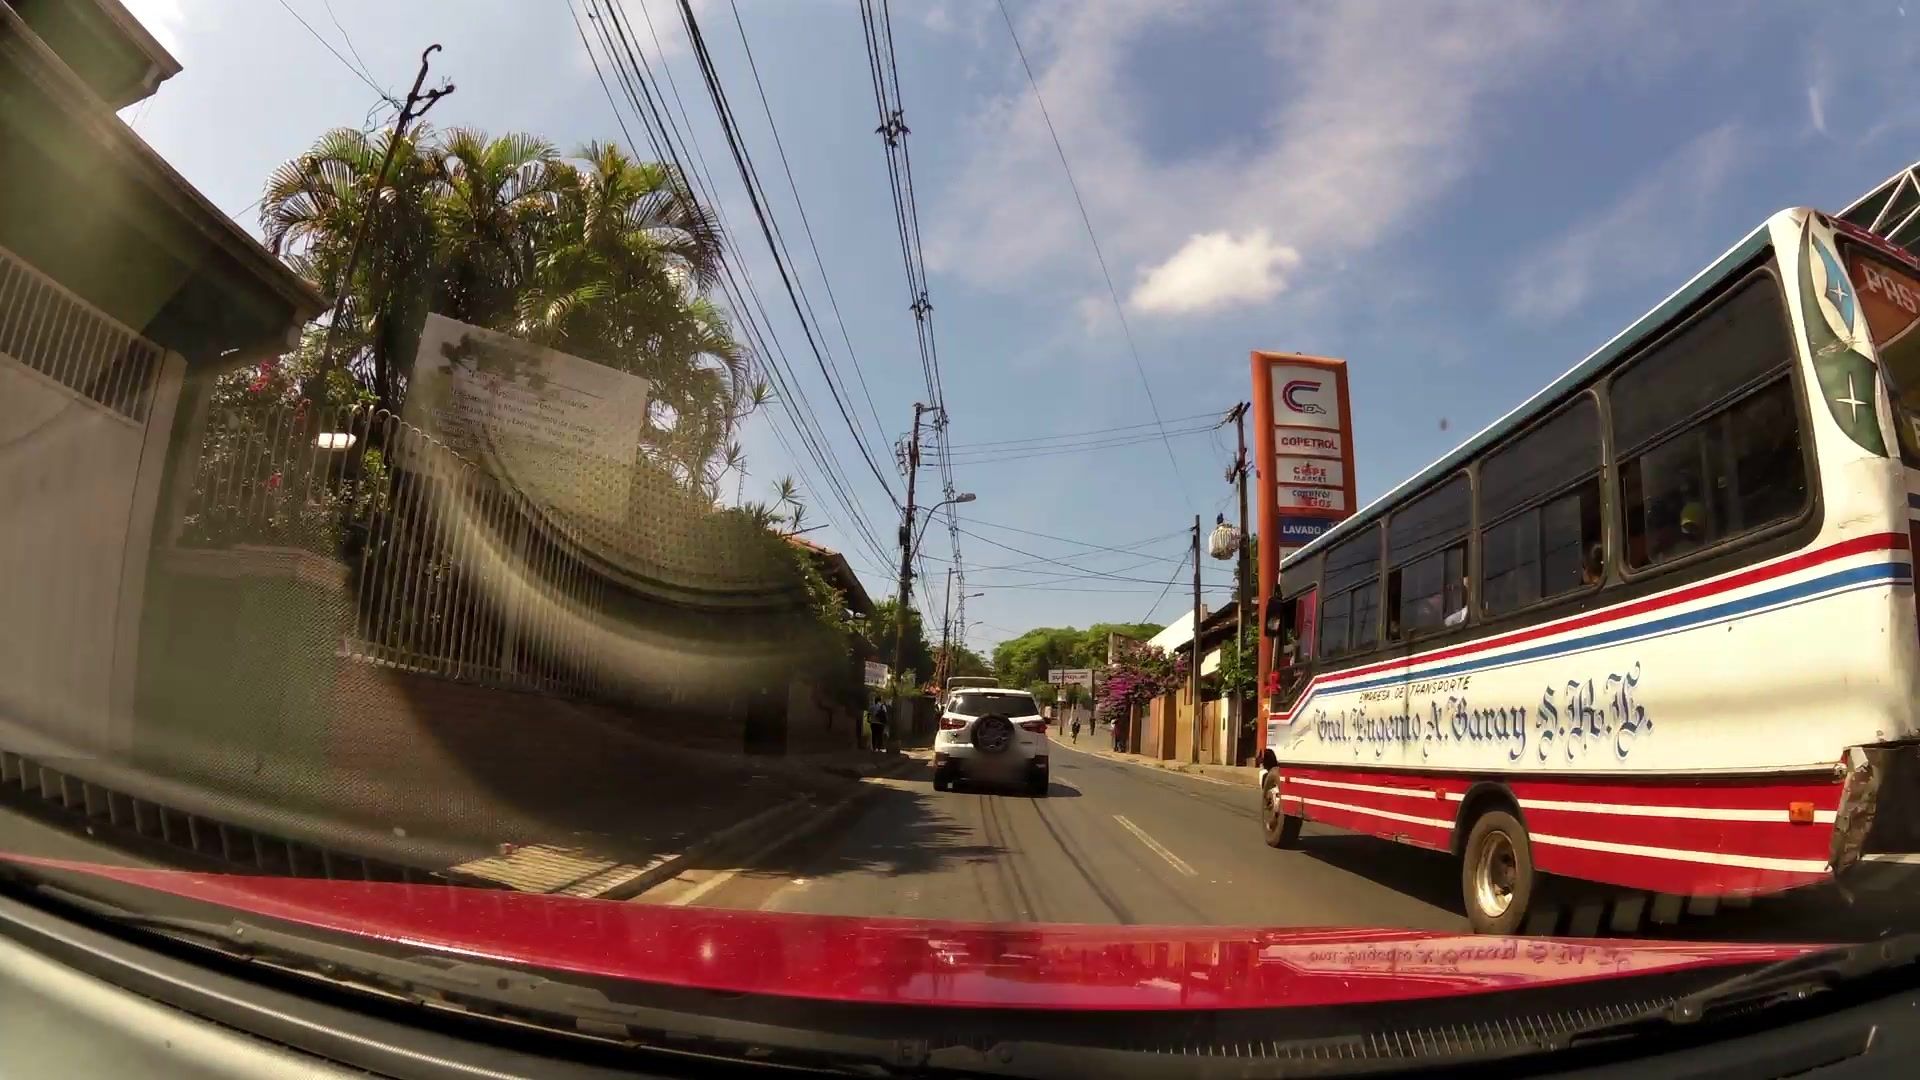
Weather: clear
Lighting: day
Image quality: good
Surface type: driving surface
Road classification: trunk
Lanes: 2.0
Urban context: urban centre
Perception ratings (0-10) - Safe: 5.02, Lively: 7.21, Beautiful: 0.77, Boring: 3.57, Depressing: 6.24, Wealthy: 0.58